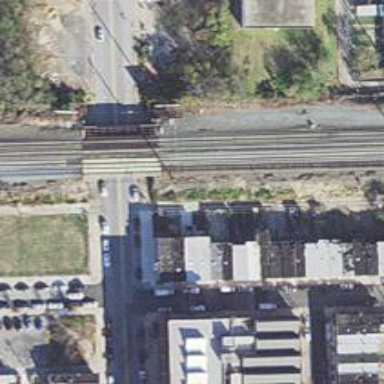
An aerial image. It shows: Bridge over electrified railway with contact line.